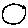
Label: circle